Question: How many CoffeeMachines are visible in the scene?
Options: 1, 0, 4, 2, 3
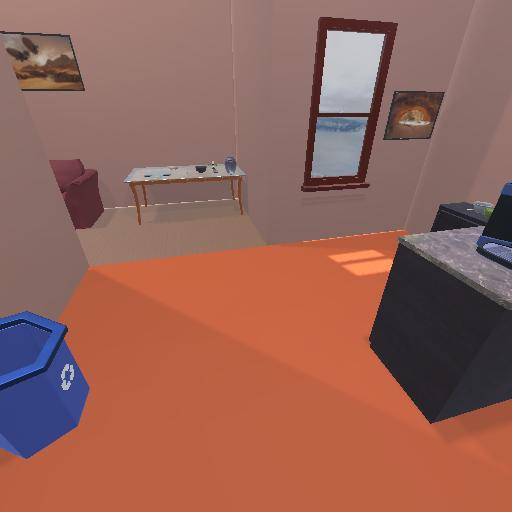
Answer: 1